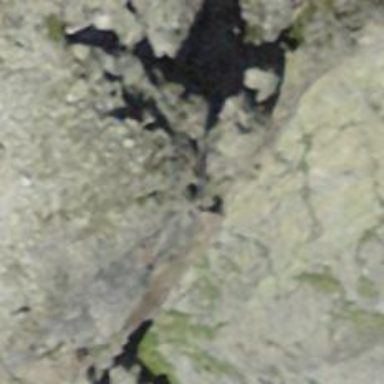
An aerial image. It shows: Cliff in nature.